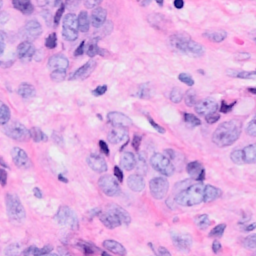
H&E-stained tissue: Breast